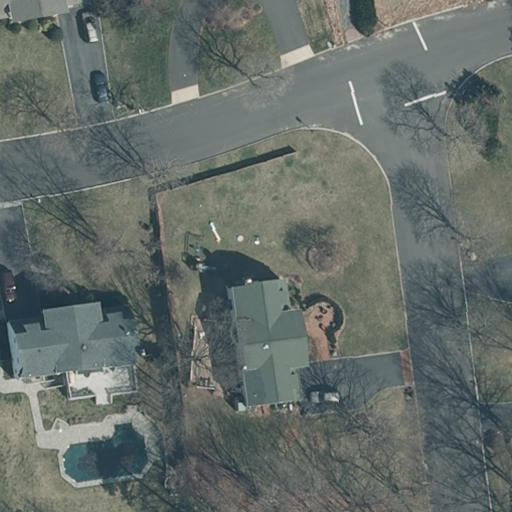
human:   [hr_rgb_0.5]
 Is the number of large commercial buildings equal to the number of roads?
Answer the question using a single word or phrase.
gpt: no

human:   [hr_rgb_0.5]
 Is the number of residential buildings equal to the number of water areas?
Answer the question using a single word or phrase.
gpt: no

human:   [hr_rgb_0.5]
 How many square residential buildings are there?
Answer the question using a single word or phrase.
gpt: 0

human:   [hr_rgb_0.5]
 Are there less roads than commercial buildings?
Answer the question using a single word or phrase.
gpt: no

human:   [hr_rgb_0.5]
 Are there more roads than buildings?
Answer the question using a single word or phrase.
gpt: no

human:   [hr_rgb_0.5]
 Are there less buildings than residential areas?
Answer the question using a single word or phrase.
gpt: no

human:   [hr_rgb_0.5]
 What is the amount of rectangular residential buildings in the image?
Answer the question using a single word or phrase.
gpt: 0

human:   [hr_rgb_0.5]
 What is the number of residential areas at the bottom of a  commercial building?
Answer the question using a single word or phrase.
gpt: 0

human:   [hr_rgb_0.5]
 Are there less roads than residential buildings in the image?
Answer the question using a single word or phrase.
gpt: yes

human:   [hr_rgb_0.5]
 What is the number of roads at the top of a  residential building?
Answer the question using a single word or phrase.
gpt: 1

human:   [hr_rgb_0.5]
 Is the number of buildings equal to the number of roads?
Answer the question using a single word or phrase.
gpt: no

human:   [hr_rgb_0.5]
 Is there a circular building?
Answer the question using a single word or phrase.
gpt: no

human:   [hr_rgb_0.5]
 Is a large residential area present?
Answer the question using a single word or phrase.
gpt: yes

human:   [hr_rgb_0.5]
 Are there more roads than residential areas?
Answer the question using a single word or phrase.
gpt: yes

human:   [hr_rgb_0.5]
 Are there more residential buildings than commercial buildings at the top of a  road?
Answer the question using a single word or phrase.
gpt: yes

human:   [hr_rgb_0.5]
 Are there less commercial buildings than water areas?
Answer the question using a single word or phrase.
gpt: no

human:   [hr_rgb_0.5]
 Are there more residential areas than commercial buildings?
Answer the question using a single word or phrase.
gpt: yes

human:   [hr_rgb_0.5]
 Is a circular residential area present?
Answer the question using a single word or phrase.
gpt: no

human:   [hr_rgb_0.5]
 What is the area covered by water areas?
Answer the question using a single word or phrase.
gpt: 0m2

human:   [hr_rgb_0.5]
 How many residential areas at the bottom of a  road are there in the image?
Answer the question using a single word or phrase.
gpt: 1

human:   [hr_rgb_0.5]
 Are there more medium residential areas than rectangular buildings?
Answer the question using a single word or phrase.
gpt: no

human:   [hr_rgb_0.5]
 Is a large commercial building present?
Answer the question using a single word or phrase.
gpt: no

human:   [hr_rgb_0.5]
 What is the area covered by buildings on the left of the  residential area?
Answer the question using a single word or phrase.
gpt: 0m2

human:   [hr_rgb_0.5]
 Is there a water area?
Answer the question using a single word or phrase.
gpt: no

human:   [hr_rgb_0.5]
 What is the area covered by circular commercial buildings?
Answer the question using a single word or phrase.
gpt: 0m2

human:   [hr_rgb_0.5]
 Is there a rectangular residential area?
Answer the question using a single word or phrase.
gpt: yes

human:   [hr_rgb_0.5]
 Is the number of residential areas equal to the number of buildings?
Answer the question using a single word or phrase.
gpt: no

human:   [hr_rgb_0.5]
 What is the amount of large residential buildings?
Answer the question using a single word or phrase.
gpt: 0

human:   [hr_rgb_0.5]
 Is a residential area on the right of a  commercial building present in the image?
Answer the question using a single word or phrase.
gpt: no

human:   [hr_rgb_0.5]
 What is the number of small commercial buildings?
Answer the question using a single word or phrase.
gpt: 0

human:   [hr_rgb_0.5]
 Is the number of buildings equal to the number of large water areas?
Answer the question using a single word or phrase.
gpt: no

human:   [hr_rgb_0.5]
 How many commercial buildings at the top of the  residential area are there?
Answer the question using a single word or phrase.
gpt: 0

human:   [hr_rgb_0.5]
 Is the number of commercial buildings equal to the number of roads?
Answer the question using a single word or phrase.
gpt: no

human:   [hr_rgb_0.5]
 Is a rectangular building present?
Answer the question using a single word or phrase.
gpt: no

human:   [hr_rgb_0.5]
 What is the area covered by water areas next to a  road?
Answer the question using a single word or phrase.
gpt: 0m2

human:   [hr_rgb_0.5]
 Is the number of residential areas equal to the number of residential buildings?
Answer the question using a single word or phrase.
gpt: no